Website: home-depot
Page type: cart
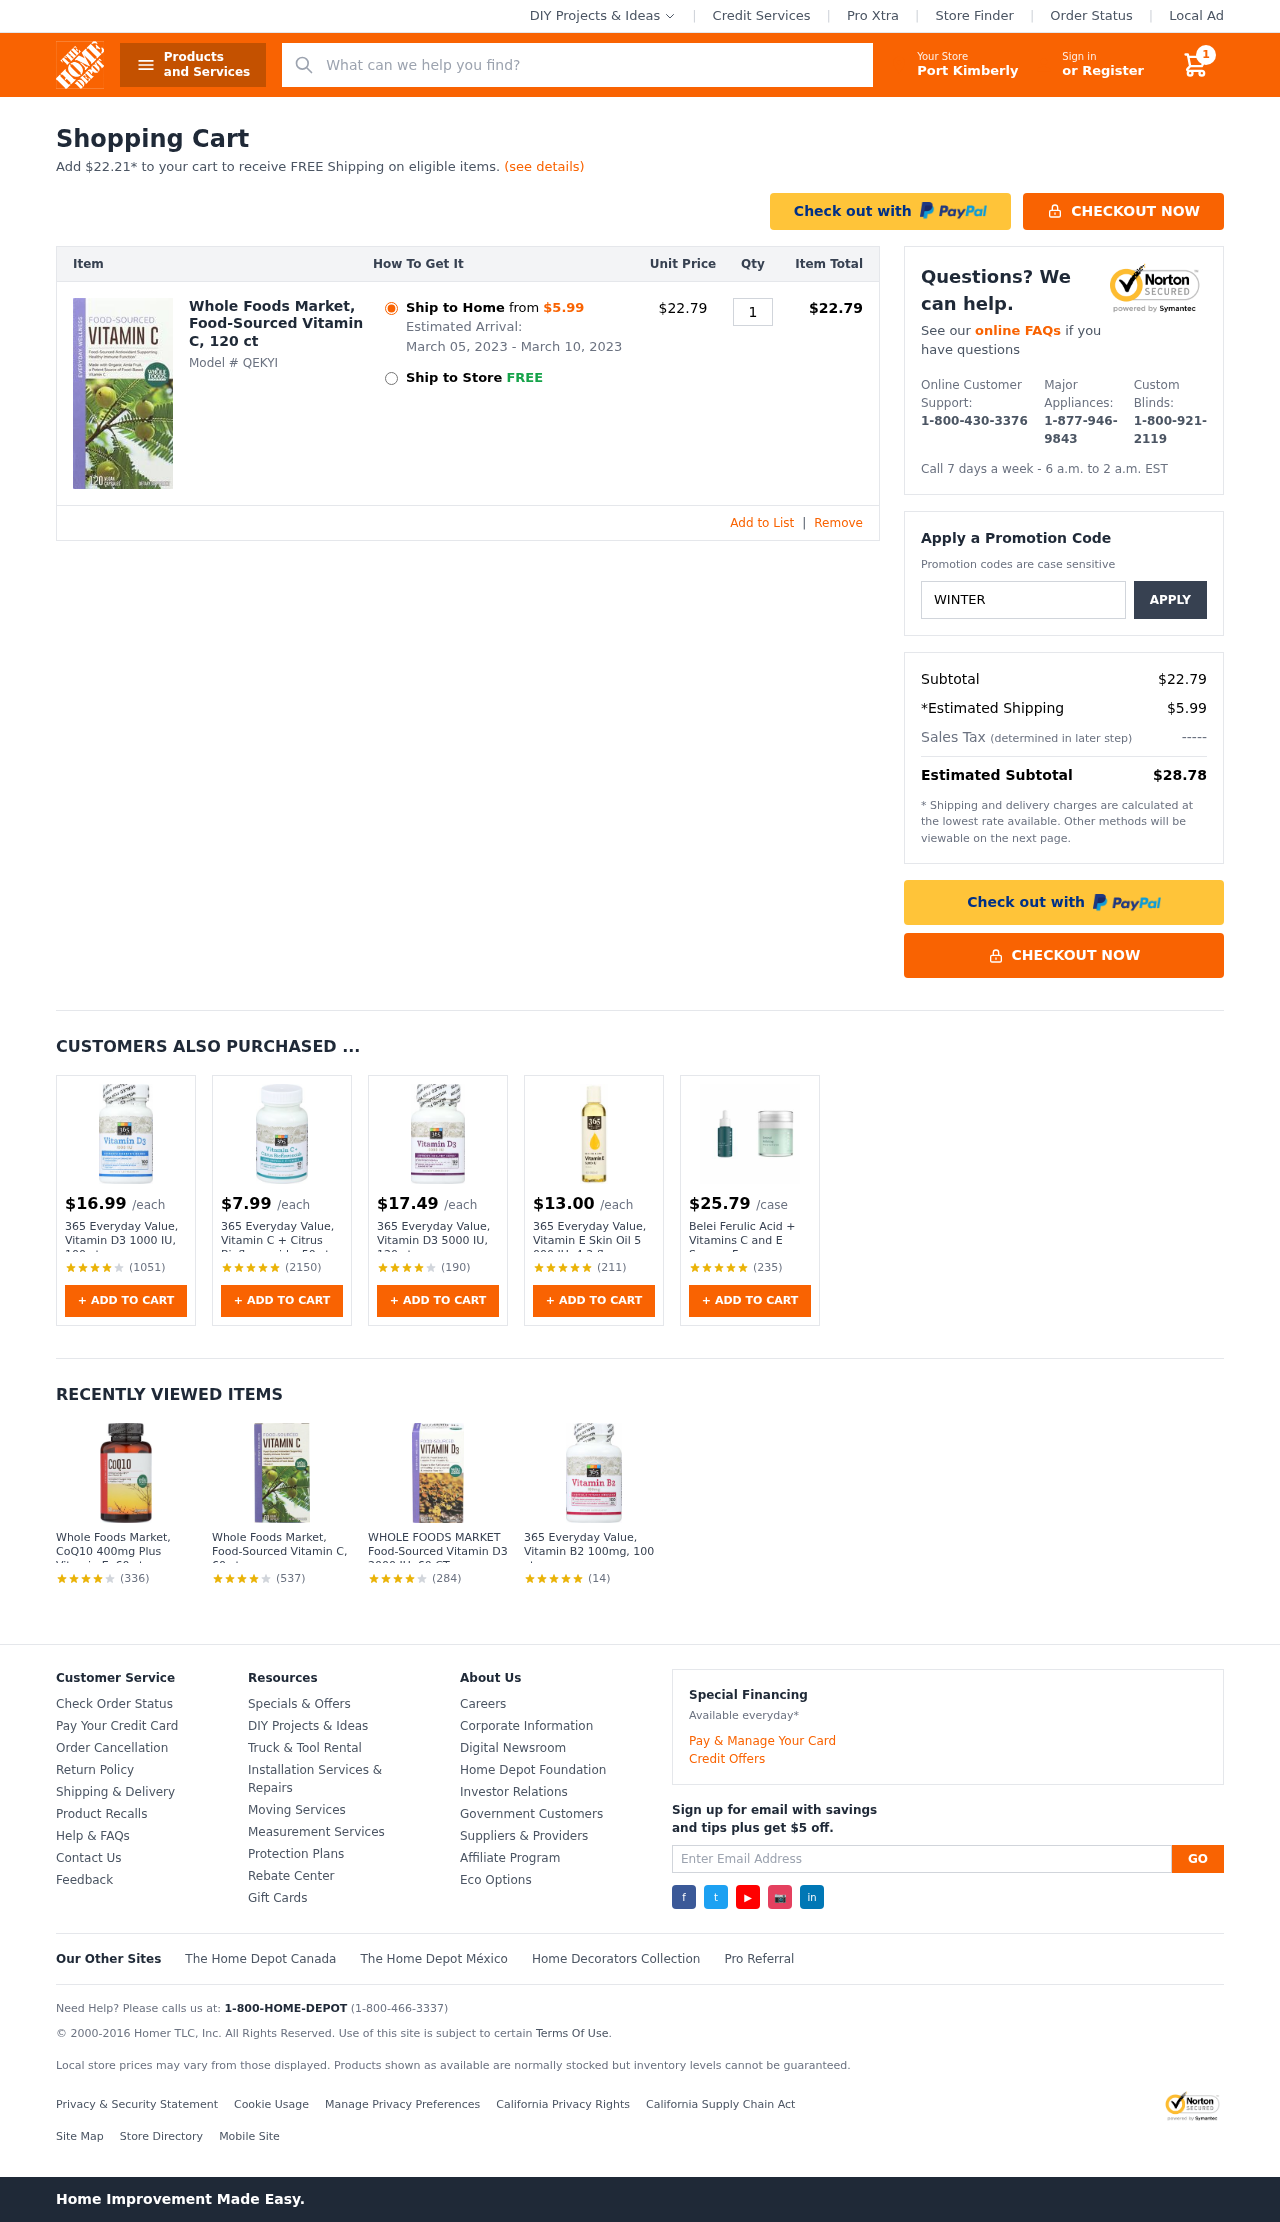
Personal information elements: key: PII_CITY
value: Port Kimberly
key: PII_PROMO_CODE
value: WINTER97
Product elements: key: PRODUCT1_NAME
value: Whole Foods Market, Food-Sourced Vitamin C, 120 ct
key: PRODUCT1_PRICE
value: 22.79
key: PRODUCT1_QUANTITY
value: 1
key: PRODUCT2_PRICE
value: $16.99
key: PRODUCT2_NAME
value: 365 Everyday Value, Vitamin D3 1000 IU, 100 ct
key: PRODUCT2_NUM_RATINGS
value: (1051)
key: PRODUCT3_PRICE
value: $7.99
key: PRODUCT3_NAME
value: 365 Everyday Value, Vitamin C + Citrus Bioflavonoids, 50 ct
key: PRODUCT3_NUM_RATINGS
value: (2150)
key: PRODUCT4_PRICE
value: $17.49
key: PRODUCT4_NAME
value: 365 Everyday Value, Vitamin D3 5000 IU, 120 ct
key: PRODUCT4_NUM_RATINGS
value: (190)
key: PRODUCT5_PRICE
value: $13.00
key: PRODUCT5_NAME
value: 365 Everyday Value, Vitamin E Skin Oil 5 000 IU, 4.2 fl oz
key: PRODUCT5_NUM_RATINGS
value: (211)
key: PRODUCT6_PRICE
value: $25.79
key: PRODUCT6_NAME
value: Belei Ferulic Acid + Vitamins C and E Serum, Fragrance Free, Paraben Free, 1 Fluid Ounce (30 mL) & R
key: PRODUCT6_NUM_RATINGS
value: (235)
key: PRODUCT7_NAME
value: Whole Foods Market, CoQ10 400mg Plus Vitamin E, 60 ct
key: PRODUCT7_NUM_RATINGS
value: (336)
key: PRODUCT8_NAME
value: Whole Foods Market, Food-Sourced Vitamin C, 60 ct
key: PRODUCT8_NUM_RATINGS
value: (537)
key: PRODUCT9_NAME
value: WHOLE FOODS MARKET Food-Sourced Vitamin D3 2000 IU, 60 CT
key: PRODUCT9_NUM_RATINGS
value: (284)
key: PRODUCT10_NAME
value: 365 Everyday Value, Vitamin B2 100mg, 100 ct
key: PRODUCT10_NUM_RATINGS
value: (14)
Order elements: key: ORDER_NUM_ITEMS
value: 1
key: AMOUNT_TO_FREE_SHIPPING
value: $22.21
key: ORDER_SHIPPING_DATE
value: March 05, 2023
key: ORDER_DELIVERY_DATE
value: March 10, 2023
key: ORDER_ITEM_TOTAL
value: $22.79
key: ORDER_SUBTOTAL
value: $22.79
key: ORDER_SHIPPING_COST
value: $5.99
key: ORDER_TOTAL
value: $28.78
Search elements: key: HEADER_SEARCH
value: What can we help you find?